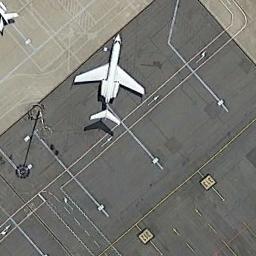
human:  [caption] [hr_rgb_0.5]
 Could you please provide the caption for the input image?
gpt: A plane parked on a clearing .

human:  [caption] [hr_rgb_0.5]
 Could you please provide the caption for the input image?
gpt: There is a white plane and many yellow landmarks on the dark gray ground .

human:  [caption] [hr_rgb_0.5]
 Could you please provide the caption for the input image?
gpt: A plane is parked on the runway .

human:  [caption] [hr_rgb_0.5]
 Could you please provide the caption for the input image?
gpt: A plane parked on the airport with some white and yellow marks .

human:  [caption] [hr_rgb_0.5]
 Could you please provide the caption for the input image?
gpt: There is an airplane in the parking lot .